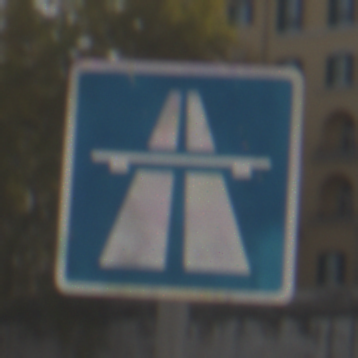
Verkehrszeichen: Autobahn
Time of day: MorningAfternoon
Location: Outdoor (Suburban)
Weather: PartlyCloudy
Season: NotSpecified
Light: Natural